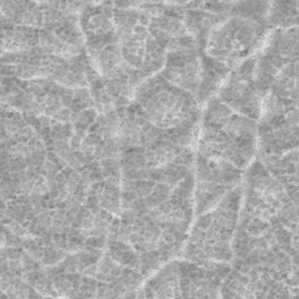
Label: frost